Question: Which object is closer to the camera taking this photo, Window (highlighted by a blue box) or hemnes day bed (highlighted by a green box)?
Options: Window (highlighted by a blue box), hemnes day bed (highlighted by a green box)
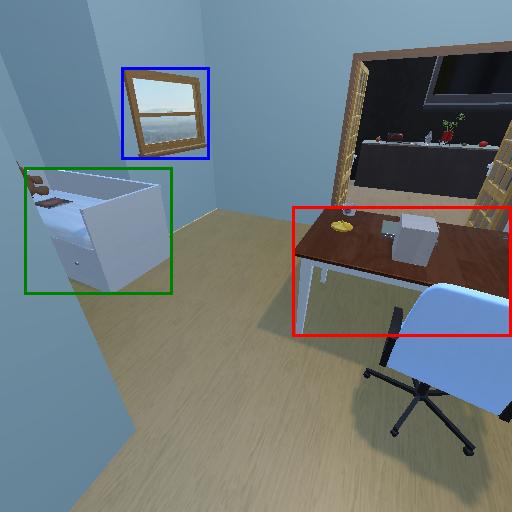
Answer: Window (highlighted by a blue box)